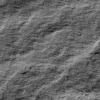
Atmospheric dust classification: not_dusty